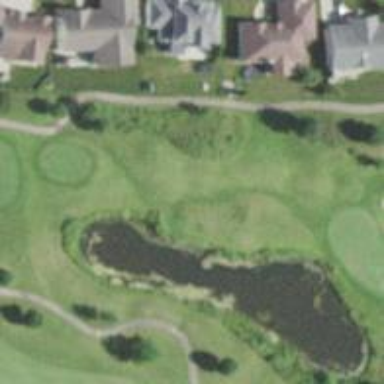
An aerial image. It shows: Scenic view of water hazard on golf course. The natural water feature adds beauty to the landscape.